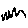
Label: zigzag